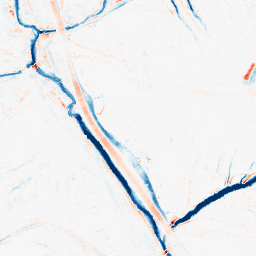
Category: morphological
Decomposition family: morphological
Decomposition parameters: operation: average
size: 5
Upsampling method: cubic_catmull_rom
Upsampling parameters: scale: 4
Upsampling scale: 4